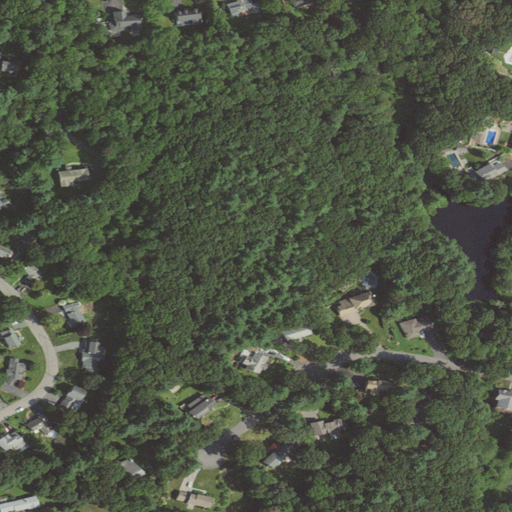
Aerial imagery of mountain in Massachusetts named Peaked Rock containing mixed forest, woody wetlands, open development, low intensity development, medium intensity development, deciduous forest, evergreen forest, and open water